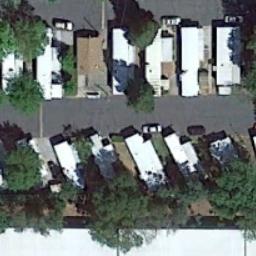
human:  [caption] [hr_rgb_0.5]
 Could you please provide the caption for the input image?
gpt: The mobile home park is on the open place next to some trees .

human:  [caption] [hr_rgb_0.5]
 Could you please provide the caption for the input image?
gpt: The dense mobile home park has some mobile homes arranged in lines and some trees are among these mobile homes .

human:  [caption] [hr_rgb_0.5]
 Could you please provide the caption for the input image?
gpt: There are many buildings of different shapes and sizes in the mobile home parks .

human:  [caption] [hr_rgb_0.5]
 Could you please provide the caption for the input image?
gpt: Here is a 90 degree turn road with rows of mobile homes on both sides .

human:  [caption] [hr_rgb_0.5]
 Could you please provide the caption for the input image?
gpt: There are some buildings and green trees in the mobile home park .